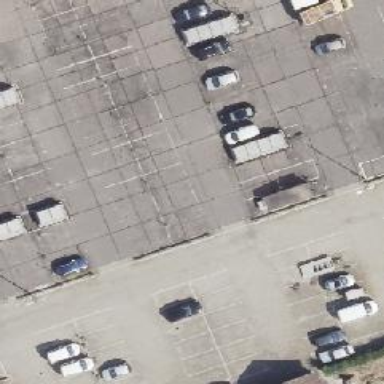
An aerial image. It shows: Parking aisle designated as service road.